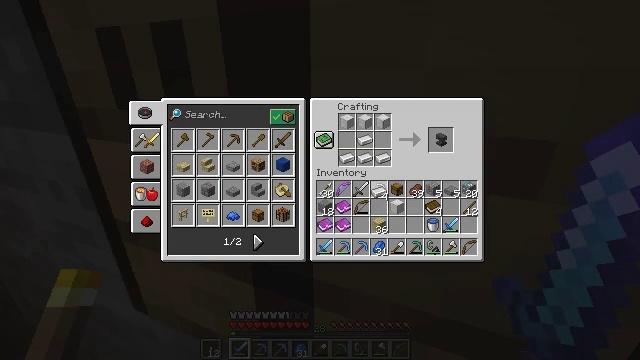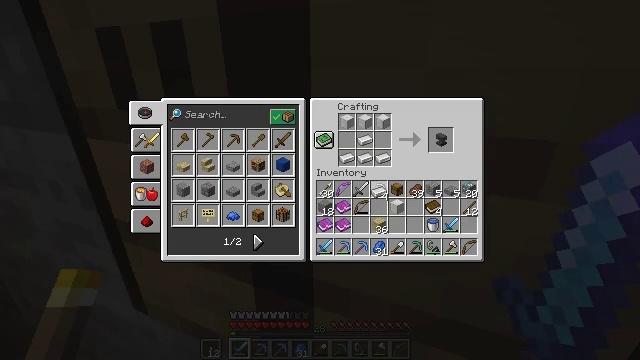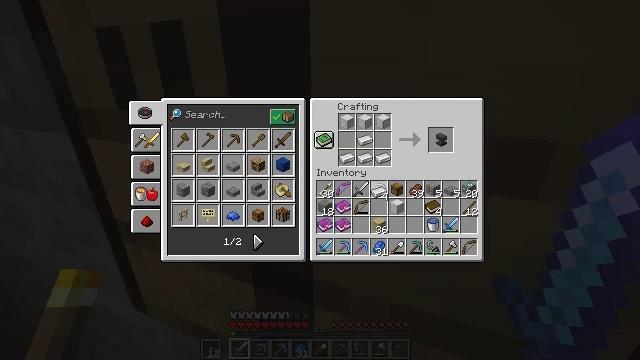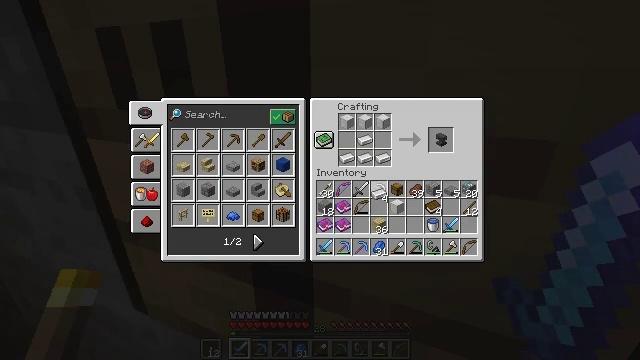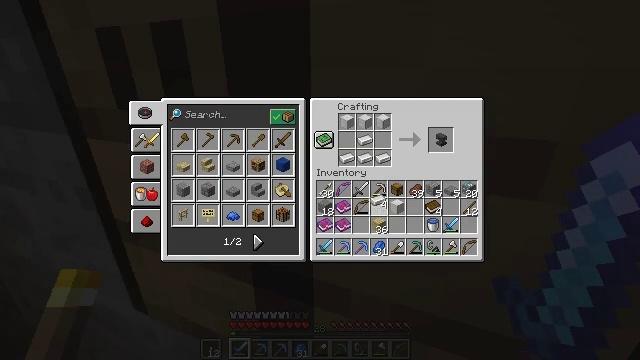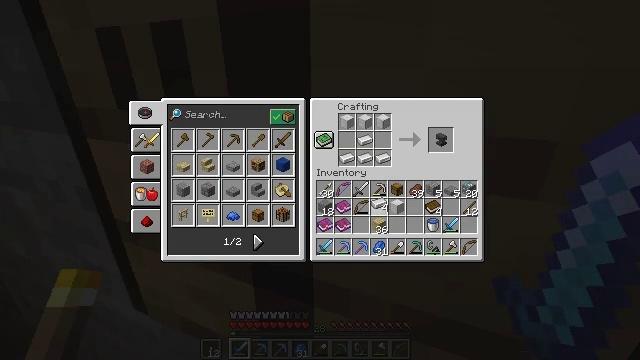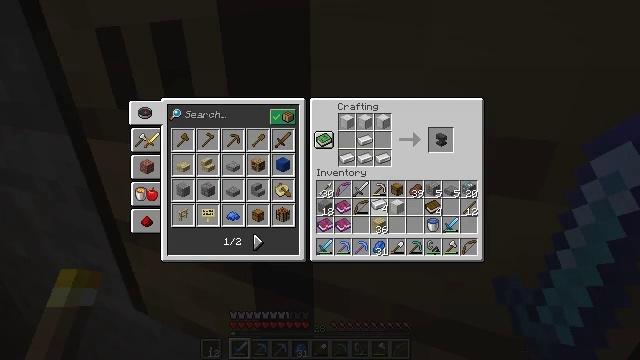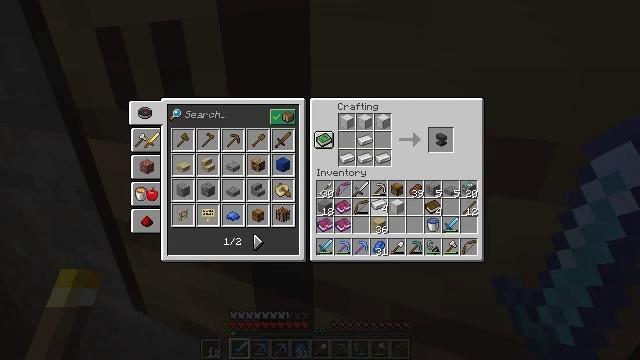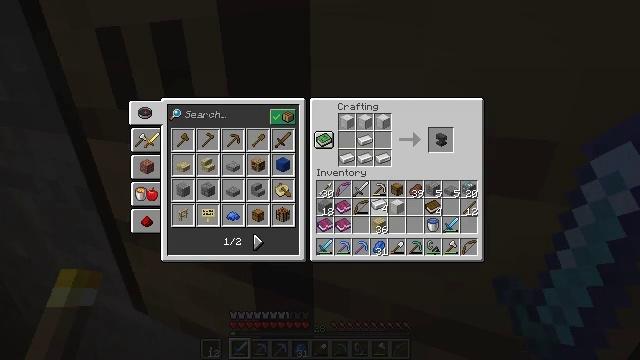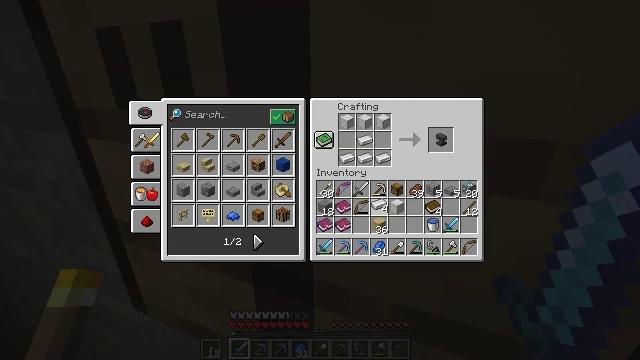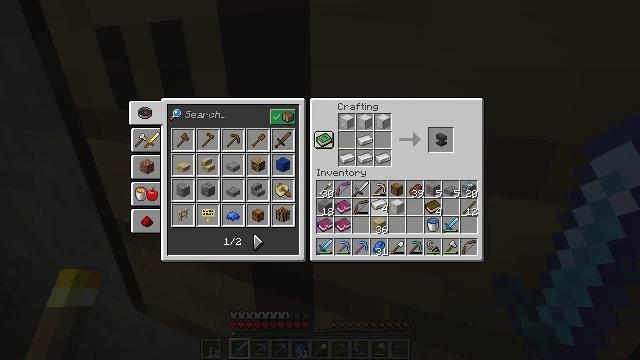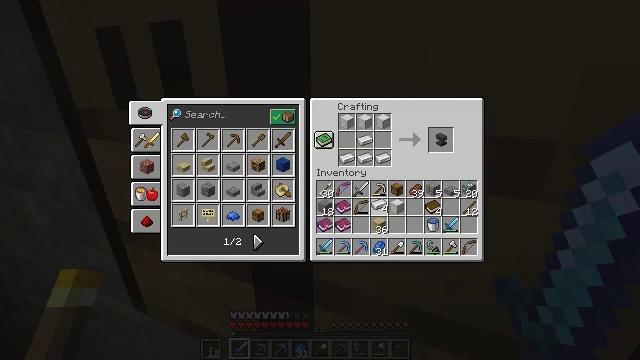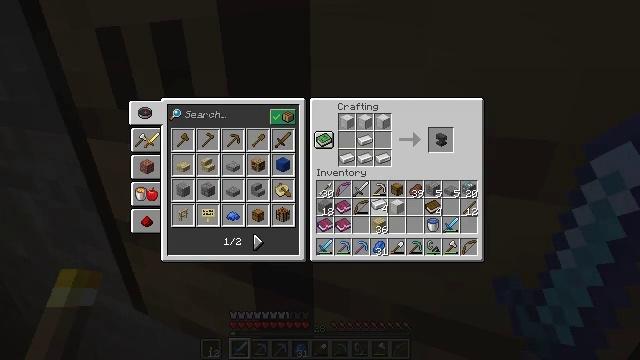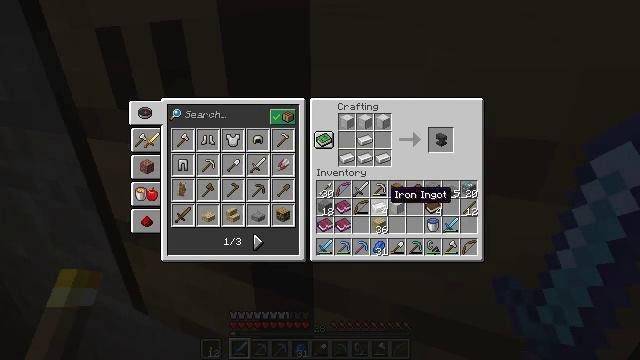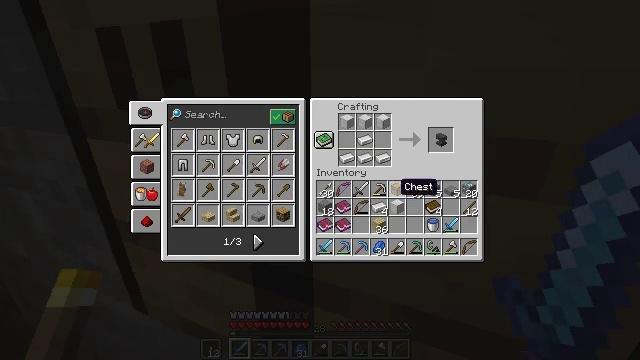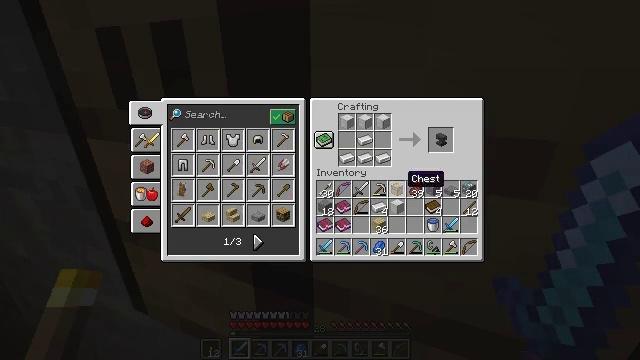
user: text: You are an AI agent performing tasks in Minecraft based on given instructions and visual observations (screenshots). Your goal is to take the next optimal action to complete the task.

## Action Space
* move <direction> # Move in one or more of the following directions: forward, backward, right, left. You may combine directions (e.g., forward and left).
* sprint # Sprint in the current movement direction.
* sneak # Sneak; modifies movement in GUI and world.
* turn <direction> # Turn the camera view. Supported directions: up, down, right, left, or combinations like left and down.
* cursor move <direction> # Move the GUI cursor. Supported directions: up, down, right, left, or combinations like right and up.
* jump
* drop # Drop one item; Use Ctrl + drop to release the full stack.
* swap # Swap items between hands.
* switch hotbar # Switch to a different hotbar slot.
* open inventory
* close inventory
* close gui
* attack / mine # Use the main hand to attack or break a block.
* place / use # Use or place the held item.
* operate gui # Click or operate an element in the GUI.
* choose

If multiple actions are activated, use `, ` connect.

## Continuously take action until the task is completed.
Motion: motion action
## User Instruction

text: Open the crafting table to craft an anvil.
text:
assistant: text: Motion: no_op
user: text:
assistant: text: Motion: no_op
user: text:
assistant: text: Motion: no_op
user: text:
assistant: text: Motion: no_op
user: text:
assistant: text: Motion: no_op
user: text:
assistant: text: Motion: no_op
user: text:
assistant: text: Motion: no_op
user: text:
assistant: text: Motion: no_op
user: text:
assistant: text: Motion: no_op
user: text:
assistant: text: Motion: attack / mine
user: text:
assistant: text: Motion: attack / mine
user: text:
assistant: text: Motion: attack / mine
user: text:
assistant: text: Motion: no_op
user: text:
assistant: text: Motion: turn right and up
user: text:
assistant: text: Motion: turn right and up
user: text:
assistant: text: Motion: turn right and up
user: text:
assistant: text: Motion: turn right and up
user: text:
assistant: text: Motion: turn up
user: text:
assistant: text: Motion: turn up
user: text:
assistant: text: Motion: sneak
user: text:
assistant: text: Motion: sneak
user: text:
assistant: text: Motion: sneak
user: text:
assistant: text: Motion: sneak
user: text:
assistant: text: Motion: sneak, attack / mine
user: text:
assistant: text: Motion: sneak, attack / mine
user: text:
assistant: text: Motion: sneak, attack / mine
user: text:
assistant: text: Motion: sneak, turn left and down
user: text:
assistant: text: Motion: sneak, turn left and down
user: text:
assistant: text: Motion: sneak